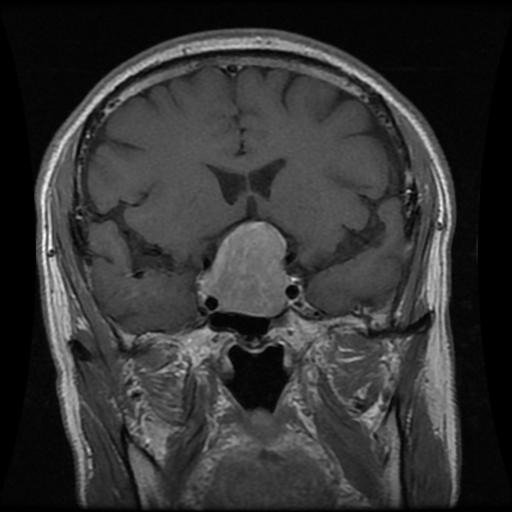
Label: pituitary